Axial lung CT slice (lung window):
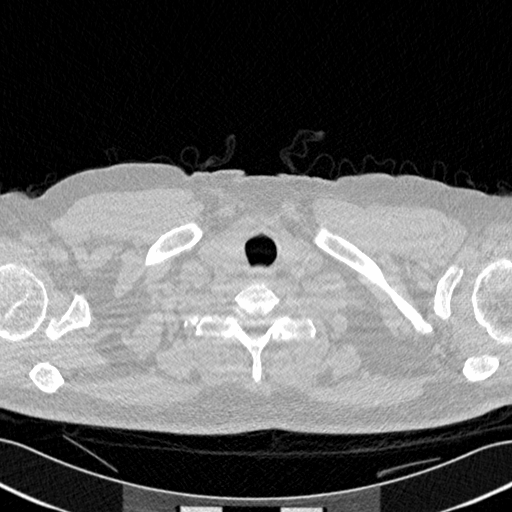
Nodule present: no